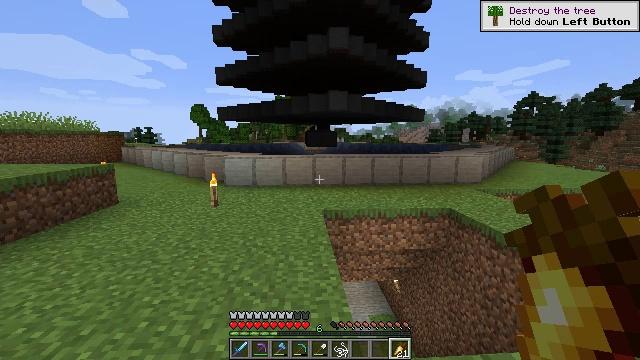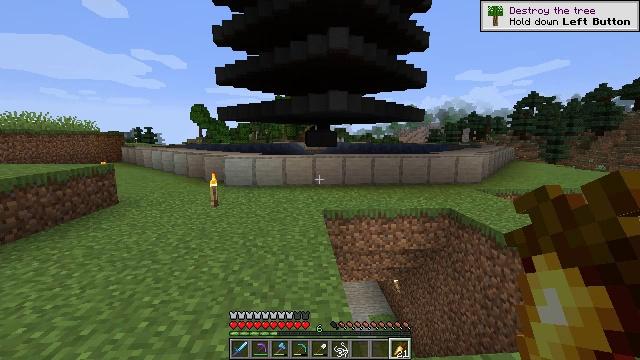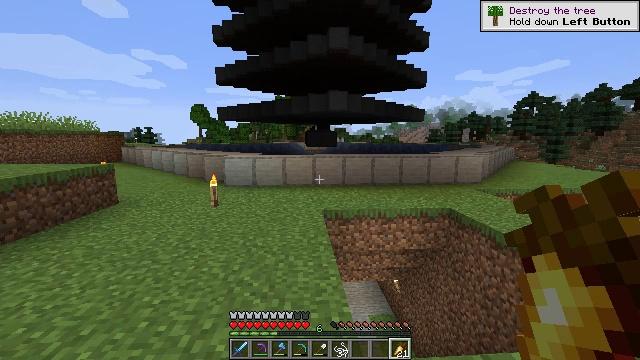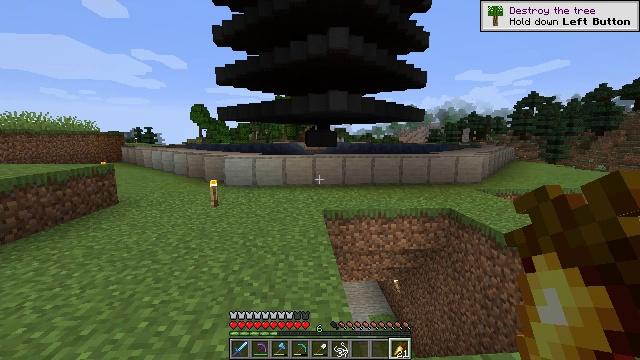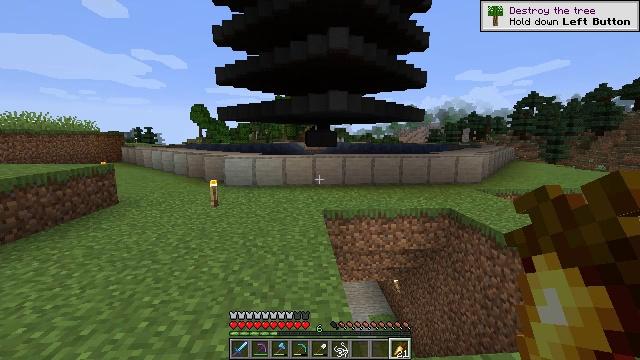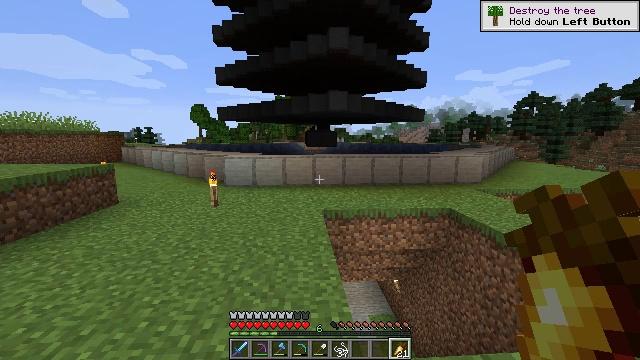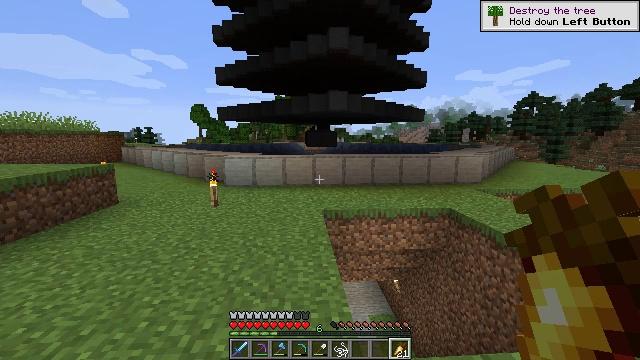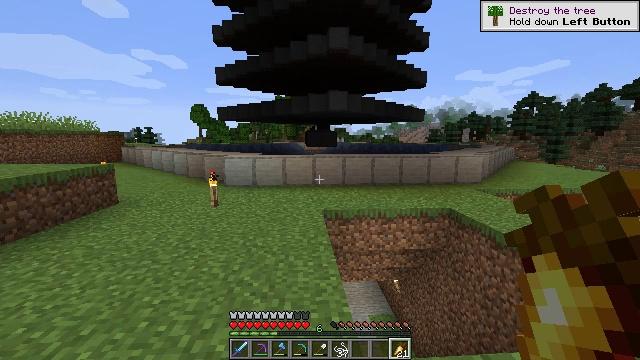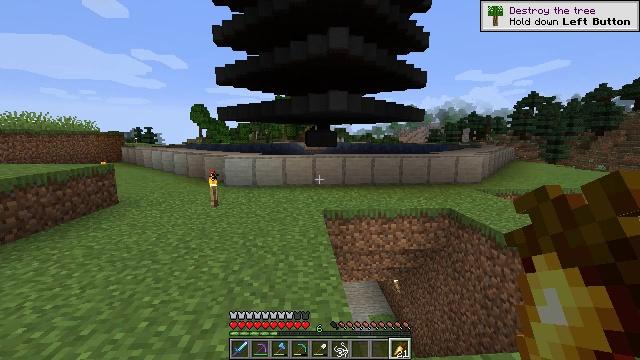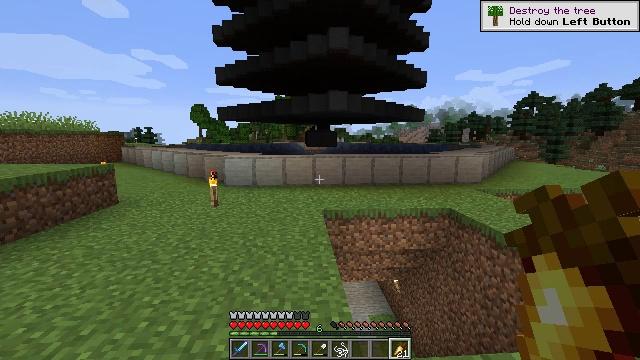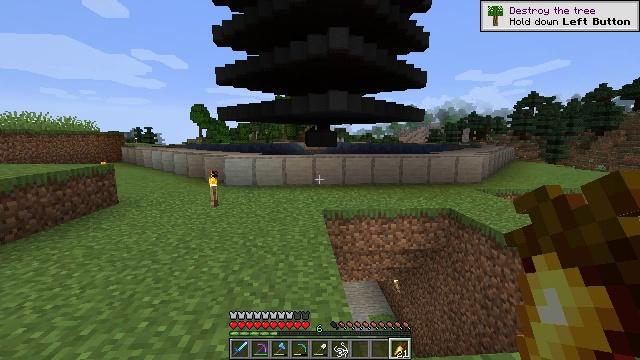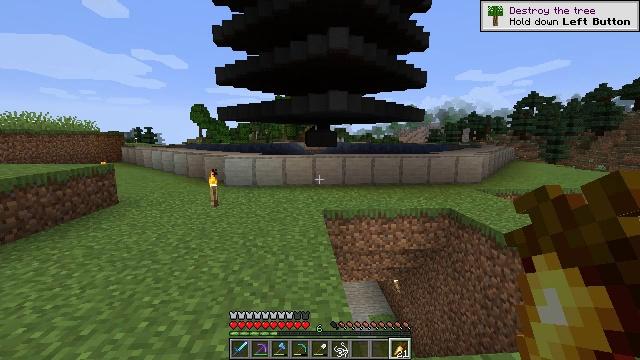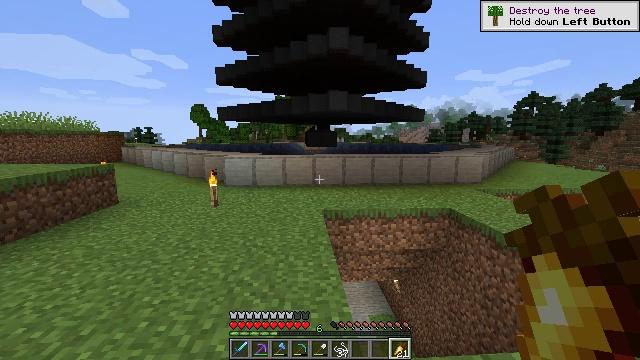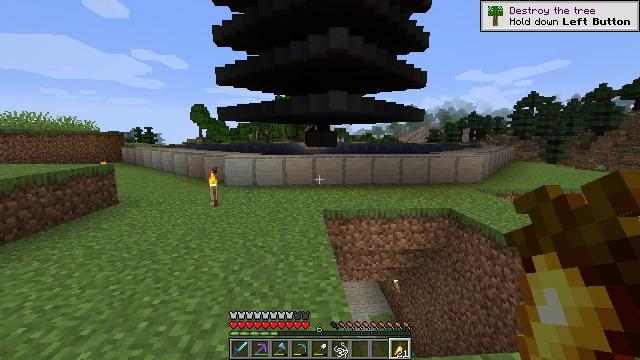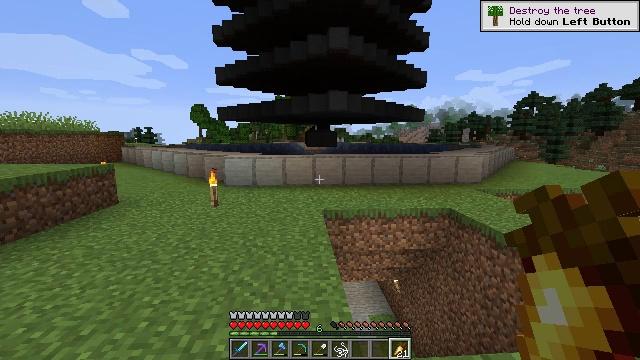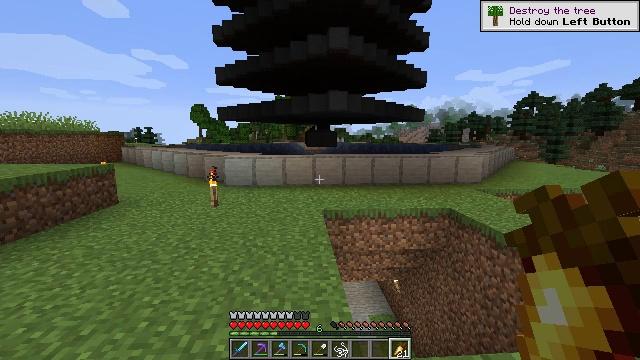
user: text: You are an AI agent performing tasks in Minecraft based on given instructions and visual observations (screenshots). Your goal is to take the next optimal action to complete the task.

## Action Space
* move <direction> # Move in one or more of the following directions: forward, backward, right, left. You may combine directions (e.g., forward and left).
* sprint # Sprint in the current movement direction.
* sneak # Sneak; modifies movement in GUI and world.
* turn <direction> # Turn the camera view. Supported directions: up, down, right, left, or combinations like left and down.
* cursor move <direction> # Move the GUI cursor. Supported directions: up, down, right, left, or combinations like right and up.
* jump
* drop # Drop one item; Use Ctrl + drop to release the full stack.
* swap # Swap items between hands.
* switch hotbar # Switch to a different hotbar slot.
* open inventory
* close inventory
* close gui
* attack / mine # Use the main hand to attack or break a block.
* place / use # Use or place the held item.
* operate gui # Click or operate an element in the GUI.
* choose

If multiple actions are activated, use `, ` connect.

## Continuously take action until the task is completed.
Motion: motion action
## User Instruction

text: Use the furnace to smelt stone into smooth stone.
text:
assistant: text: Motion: no_op
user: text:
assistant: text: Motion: no_op
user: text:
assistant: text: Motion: no_op
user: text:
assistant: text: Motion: no_op
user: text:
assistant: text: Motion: no_op
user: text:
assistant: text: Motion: no_op
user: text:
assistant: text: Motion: no_op
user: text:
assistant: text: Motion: no_op
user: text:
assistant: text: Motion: no_op
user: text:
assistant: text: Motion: no_op
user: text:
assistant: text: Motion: no_op
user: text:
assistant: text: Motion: no_op
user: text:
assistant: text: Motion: no_op
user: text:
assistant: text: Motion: no_op
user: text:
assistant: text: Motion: no_op
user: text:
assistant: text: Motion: no_op
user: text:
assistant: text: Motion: no_op
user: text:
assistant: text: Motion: no_op
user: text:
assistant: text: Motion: no_op
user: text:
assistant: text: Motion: no_op
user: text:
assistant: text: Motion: no_op
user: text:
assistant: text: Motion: no_op
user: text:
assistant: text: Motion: no_op
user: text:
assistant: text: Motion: no_op
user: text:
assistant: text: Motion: no_op
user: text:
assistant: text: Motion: no_op
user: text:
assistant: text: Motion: no_op
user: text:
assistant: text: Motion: no_op
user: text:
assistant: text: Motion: no_op
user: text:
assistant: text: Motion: no_op